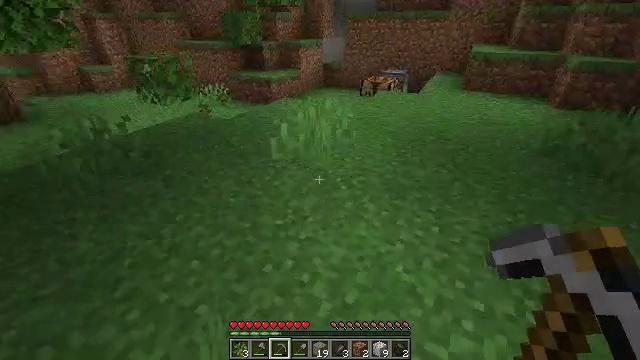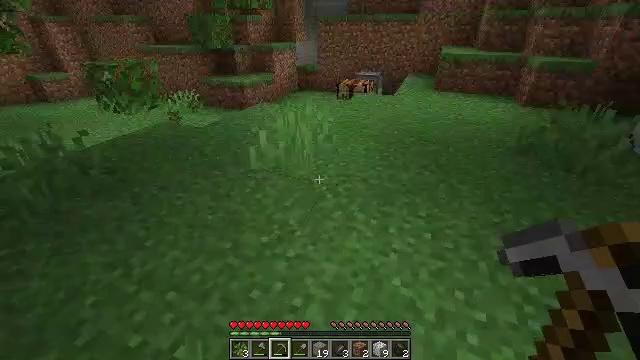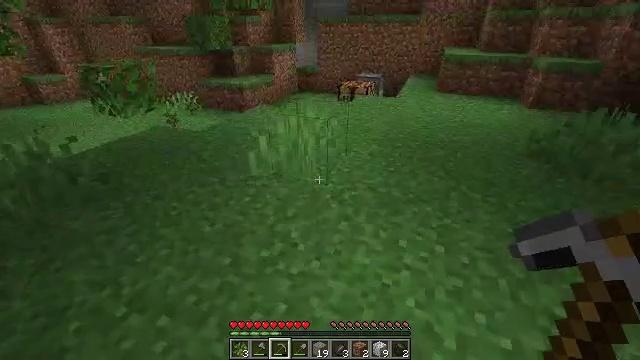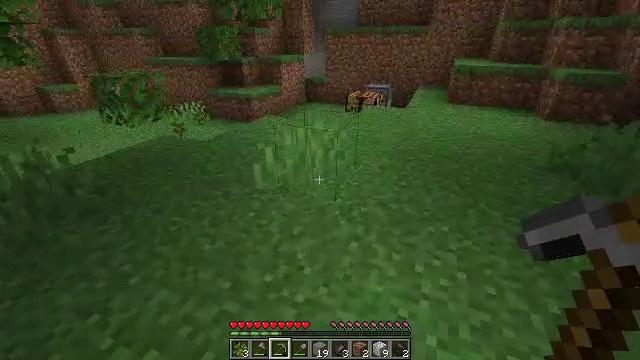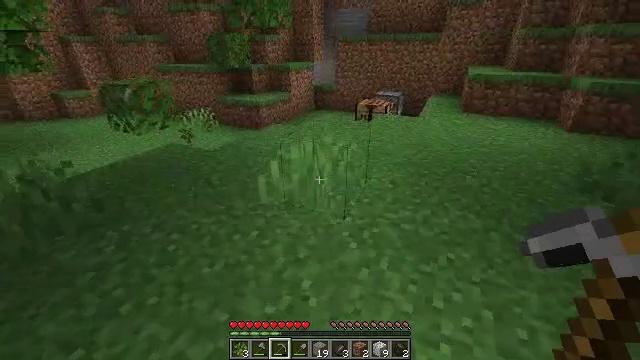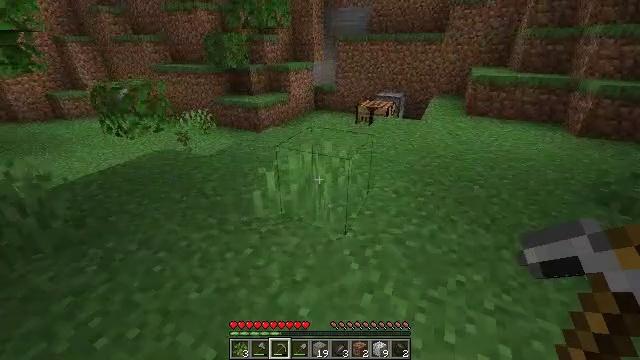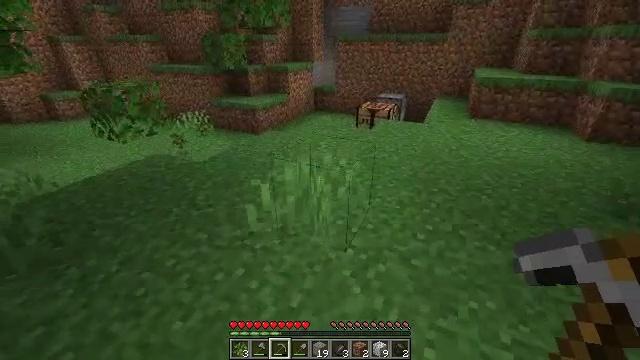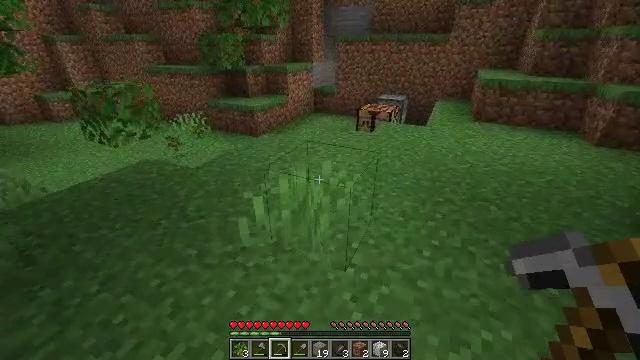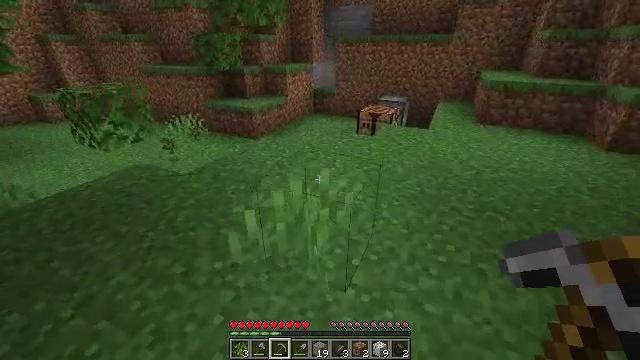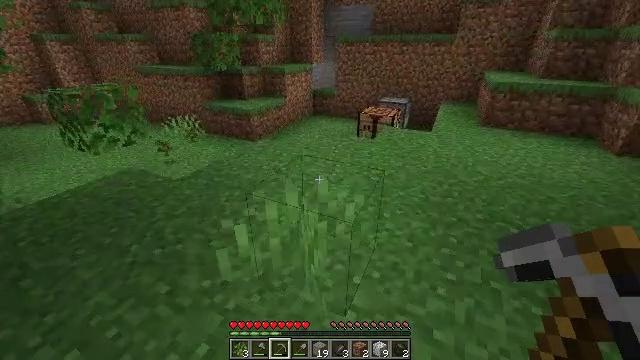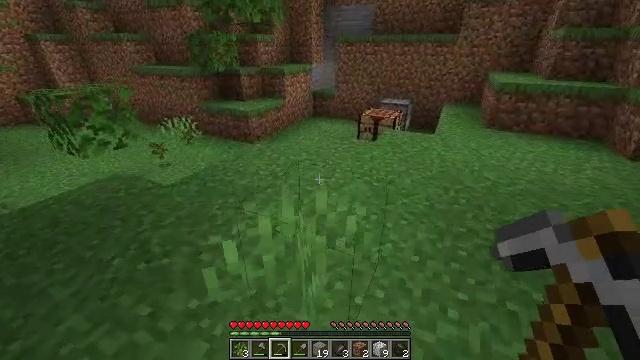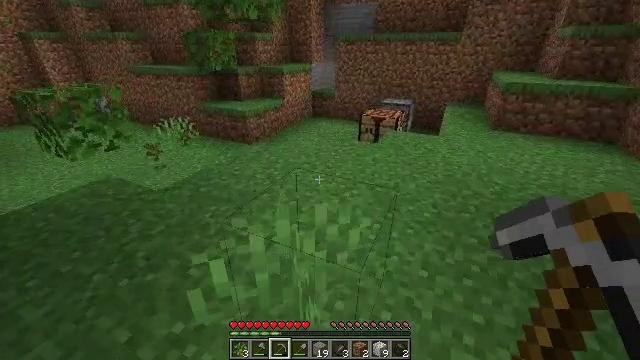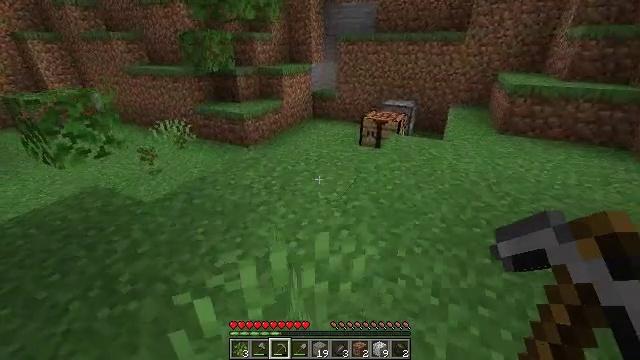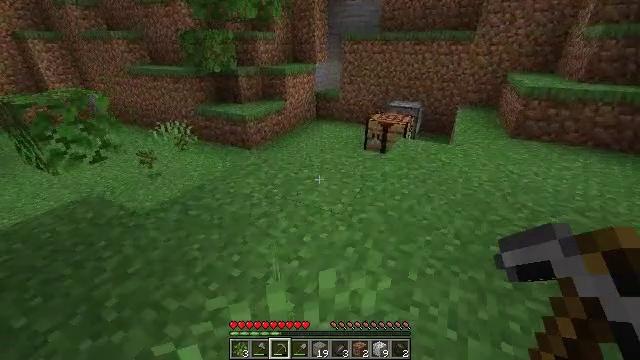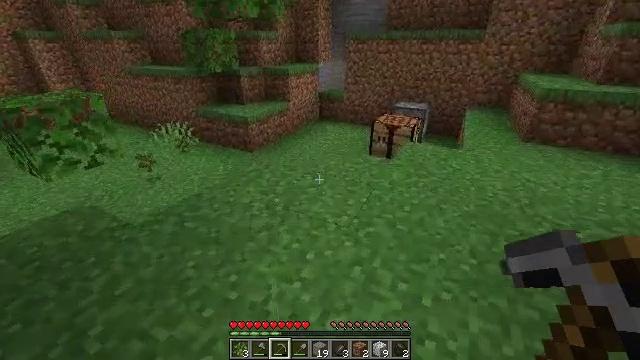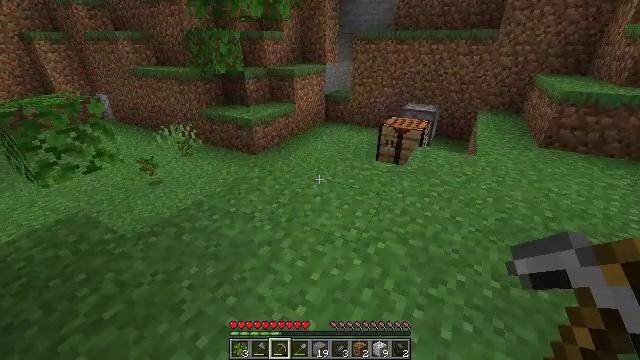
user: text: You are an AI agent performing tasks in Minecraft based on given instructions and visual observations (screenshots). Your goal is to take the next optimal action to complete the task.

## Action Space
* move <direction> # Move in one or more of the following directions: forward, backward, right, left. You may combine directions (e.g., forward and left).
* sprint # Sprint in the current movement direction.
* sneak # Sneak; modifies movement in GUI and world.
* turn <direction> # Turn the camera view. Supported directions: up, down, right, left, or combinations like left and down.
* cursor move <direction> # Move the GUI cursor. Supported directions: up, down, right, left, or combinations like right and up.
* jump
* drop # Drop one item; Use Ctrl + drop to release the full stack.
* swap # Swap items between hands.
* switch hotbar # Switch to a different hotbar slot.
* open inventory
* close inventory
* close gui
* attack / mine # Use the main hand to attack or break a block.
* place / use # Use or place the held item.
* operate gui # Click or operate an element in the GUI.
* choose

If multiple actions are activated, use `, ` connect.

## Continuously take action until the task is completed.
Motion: motion action
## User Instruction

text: Collect stone from the mine.
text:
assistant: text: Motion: move forward, turn right
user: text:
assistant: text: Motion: move forward
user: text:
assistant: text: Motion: move forward, turn left and up
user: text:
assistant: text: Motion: move forward, turn left and up
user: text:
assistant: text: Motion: move forward
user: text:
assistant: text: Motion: move forward
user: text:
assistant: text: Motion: move forward
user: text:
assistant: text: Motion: move forward
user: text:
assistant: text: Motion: move forward
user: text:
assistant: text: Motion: move forward
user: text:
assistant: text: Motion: move forward
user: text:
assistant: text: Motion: move forward
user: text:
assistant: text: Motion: move forward
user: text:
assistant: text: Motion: move forward
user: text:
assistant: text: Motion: move forward, turn left
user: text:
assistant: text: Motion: move forward, turn left
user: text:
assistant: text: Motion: move forward, turn left
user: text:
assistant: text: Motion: move forward, turn left and down
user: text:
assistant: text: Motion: move forward, turn right
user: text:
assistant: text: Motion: move forward, turn left
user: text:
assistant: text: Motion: move forward
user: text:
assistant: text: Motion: move forward
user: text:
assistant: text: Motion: move forward
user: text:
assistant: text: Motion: move forward
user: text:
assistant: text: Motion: move forward
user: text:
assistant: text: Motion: move forward
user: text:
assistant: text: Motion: move forward
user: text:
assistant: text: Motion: move forward
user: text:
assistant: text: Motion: move forward
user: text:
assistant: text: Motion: move forward